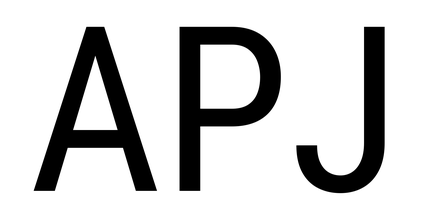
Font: Roboto_Condensed_Regular